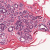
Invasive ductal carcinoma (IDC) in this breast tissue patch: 0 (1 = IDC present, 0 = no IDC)